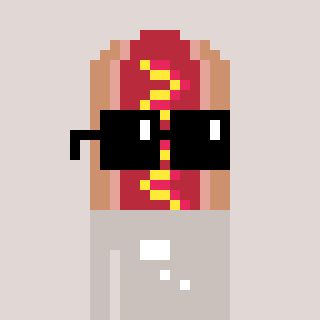
a pixel art character with square black sunglasses, a hotdog-shaped head and a foggrey-colored body on a warm background